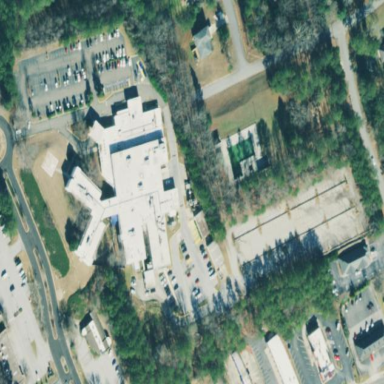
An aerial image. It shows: Hospital providing healthcare services.